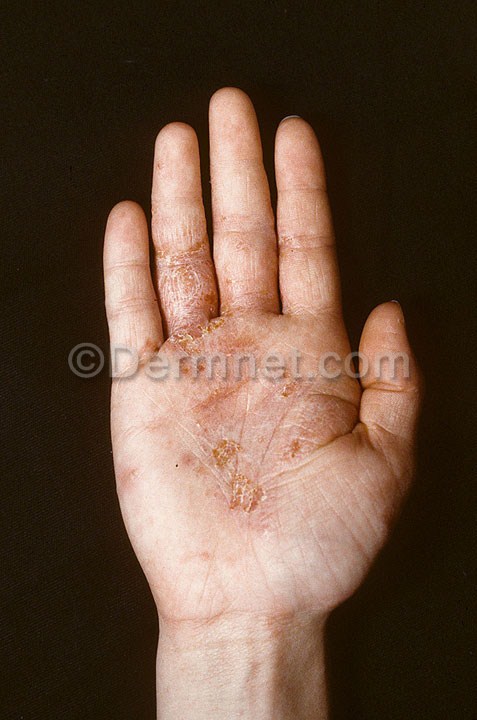
Disease: Eczema Photos